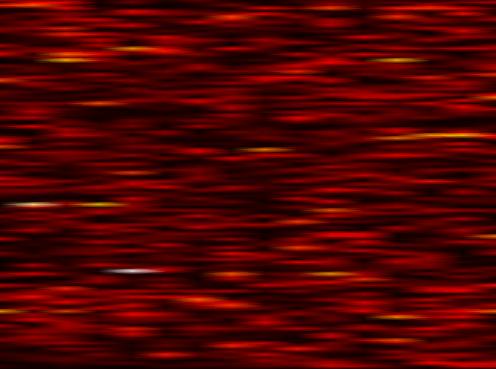
Label: FOFDM